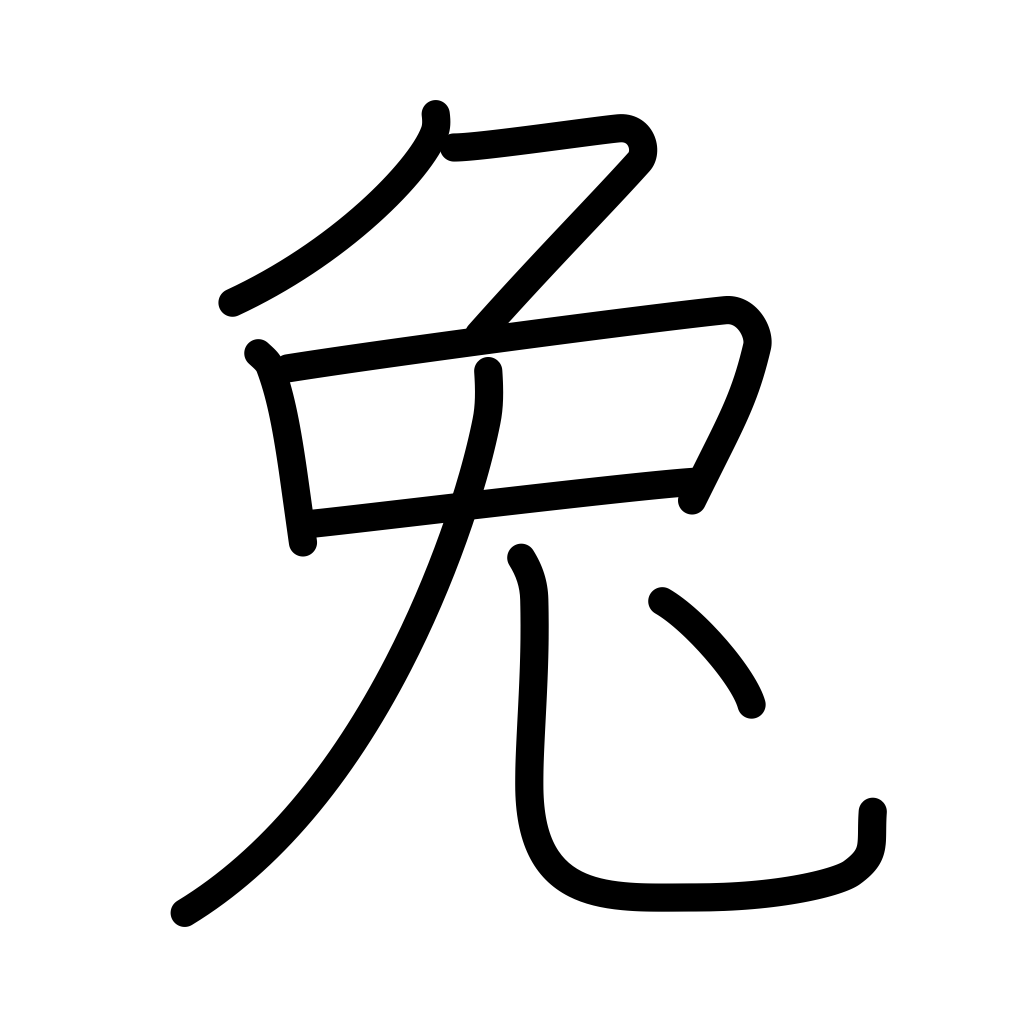
Meaning: rabbit, hare